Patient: sex M, age 58
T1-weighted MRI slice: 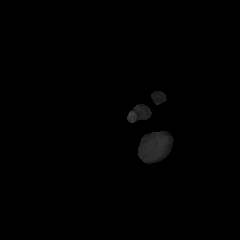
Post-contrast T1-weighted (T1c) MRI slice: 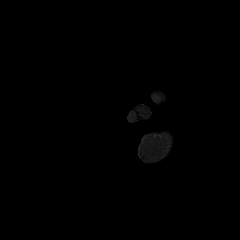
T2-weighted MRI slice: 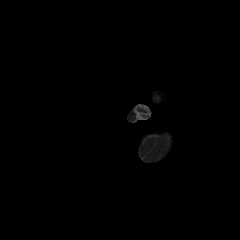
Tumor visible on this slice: no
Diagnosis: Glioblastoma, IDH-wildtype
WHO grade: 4